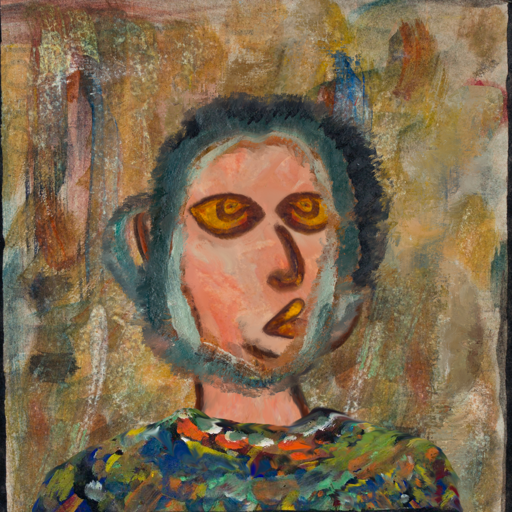
Background: Pipe, Head And Neck Side: Roy_Bahadur, Face Side: Comrade, Bust: An_Impression, Hair Side: Boggyland, Head Accessory: Blank, Second Necklace: Blank, Necklace: Blank, Baby: Blank